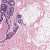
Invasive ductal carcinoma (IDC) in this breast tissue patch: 0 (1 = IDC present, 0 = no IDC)